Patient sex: M
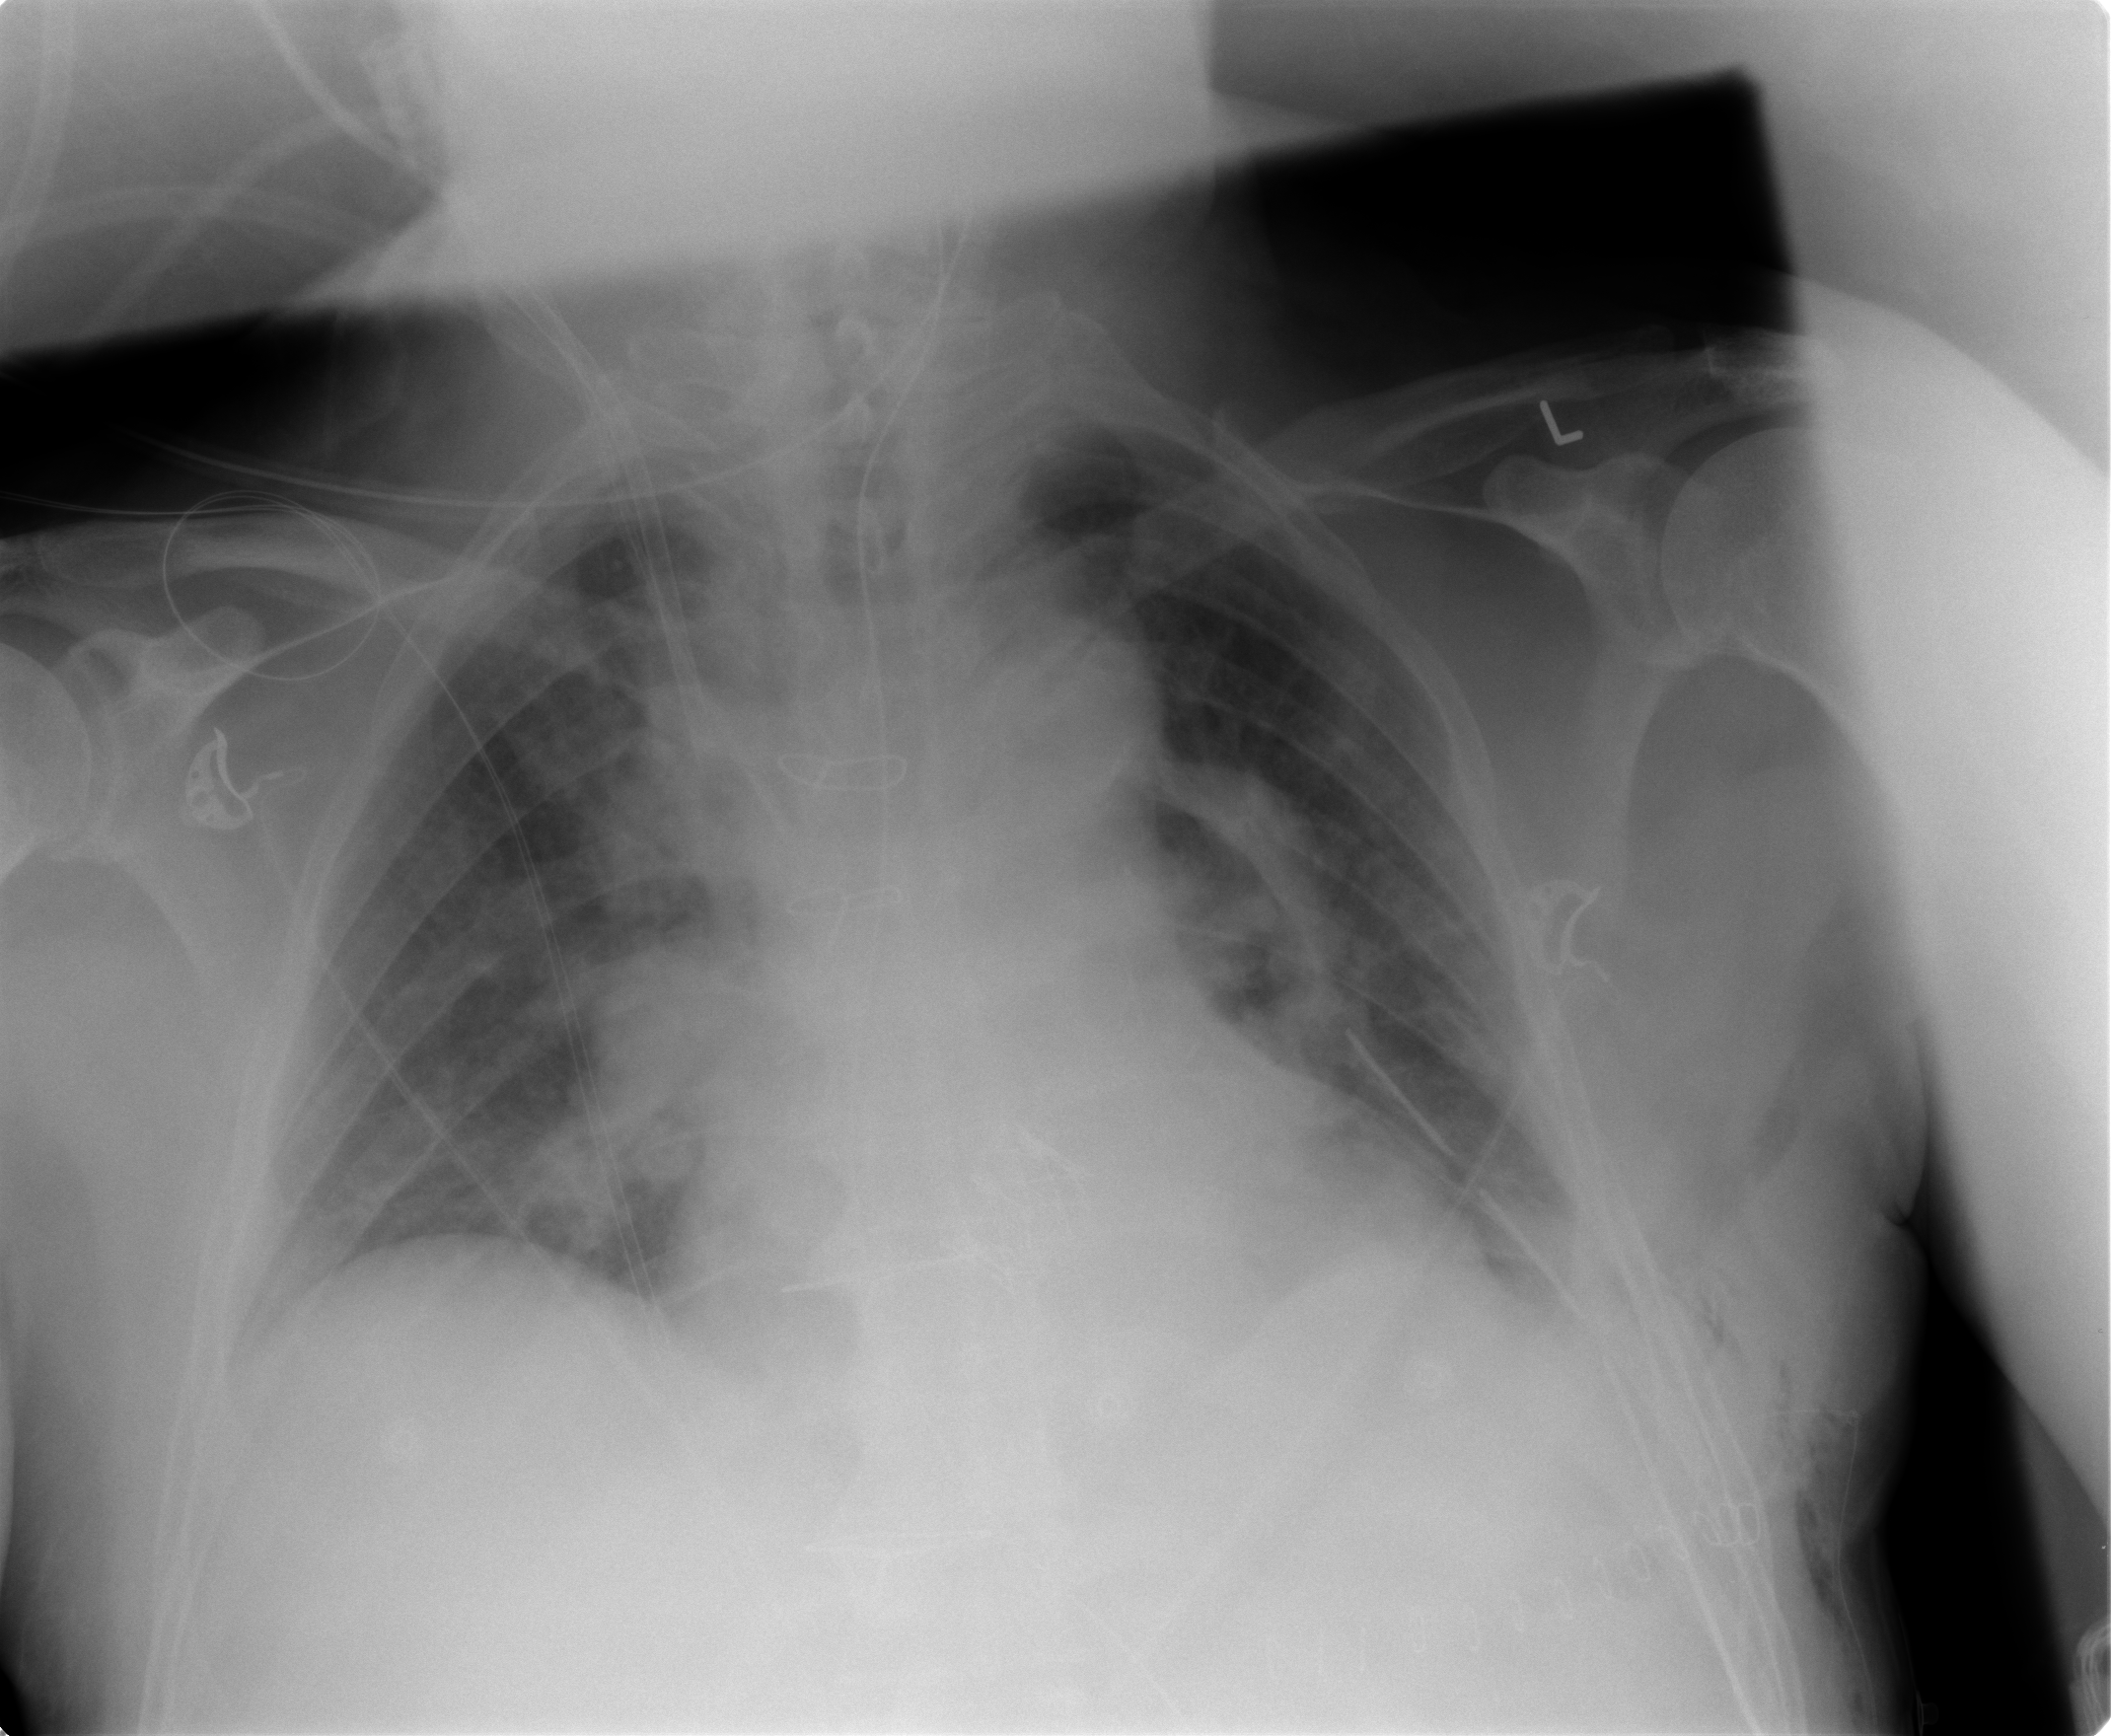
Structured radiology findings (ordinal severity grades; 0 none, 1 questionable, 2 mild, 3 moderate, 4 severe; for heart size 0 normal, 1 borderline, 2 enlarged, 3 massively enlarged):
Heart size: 0
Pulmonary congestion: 1
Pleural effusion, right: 0
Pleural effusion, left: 2
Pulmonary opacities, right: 1
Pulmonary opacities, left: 1
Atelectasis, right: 2
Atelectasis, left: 2